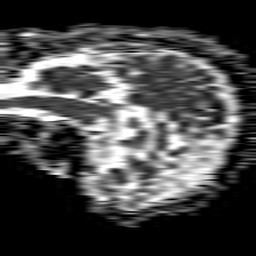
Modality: ADC
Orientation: sagittal
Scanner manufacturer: philips
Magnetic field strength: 1.5 T
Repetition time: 4.6 s
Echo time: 0.08631 s